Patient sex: F
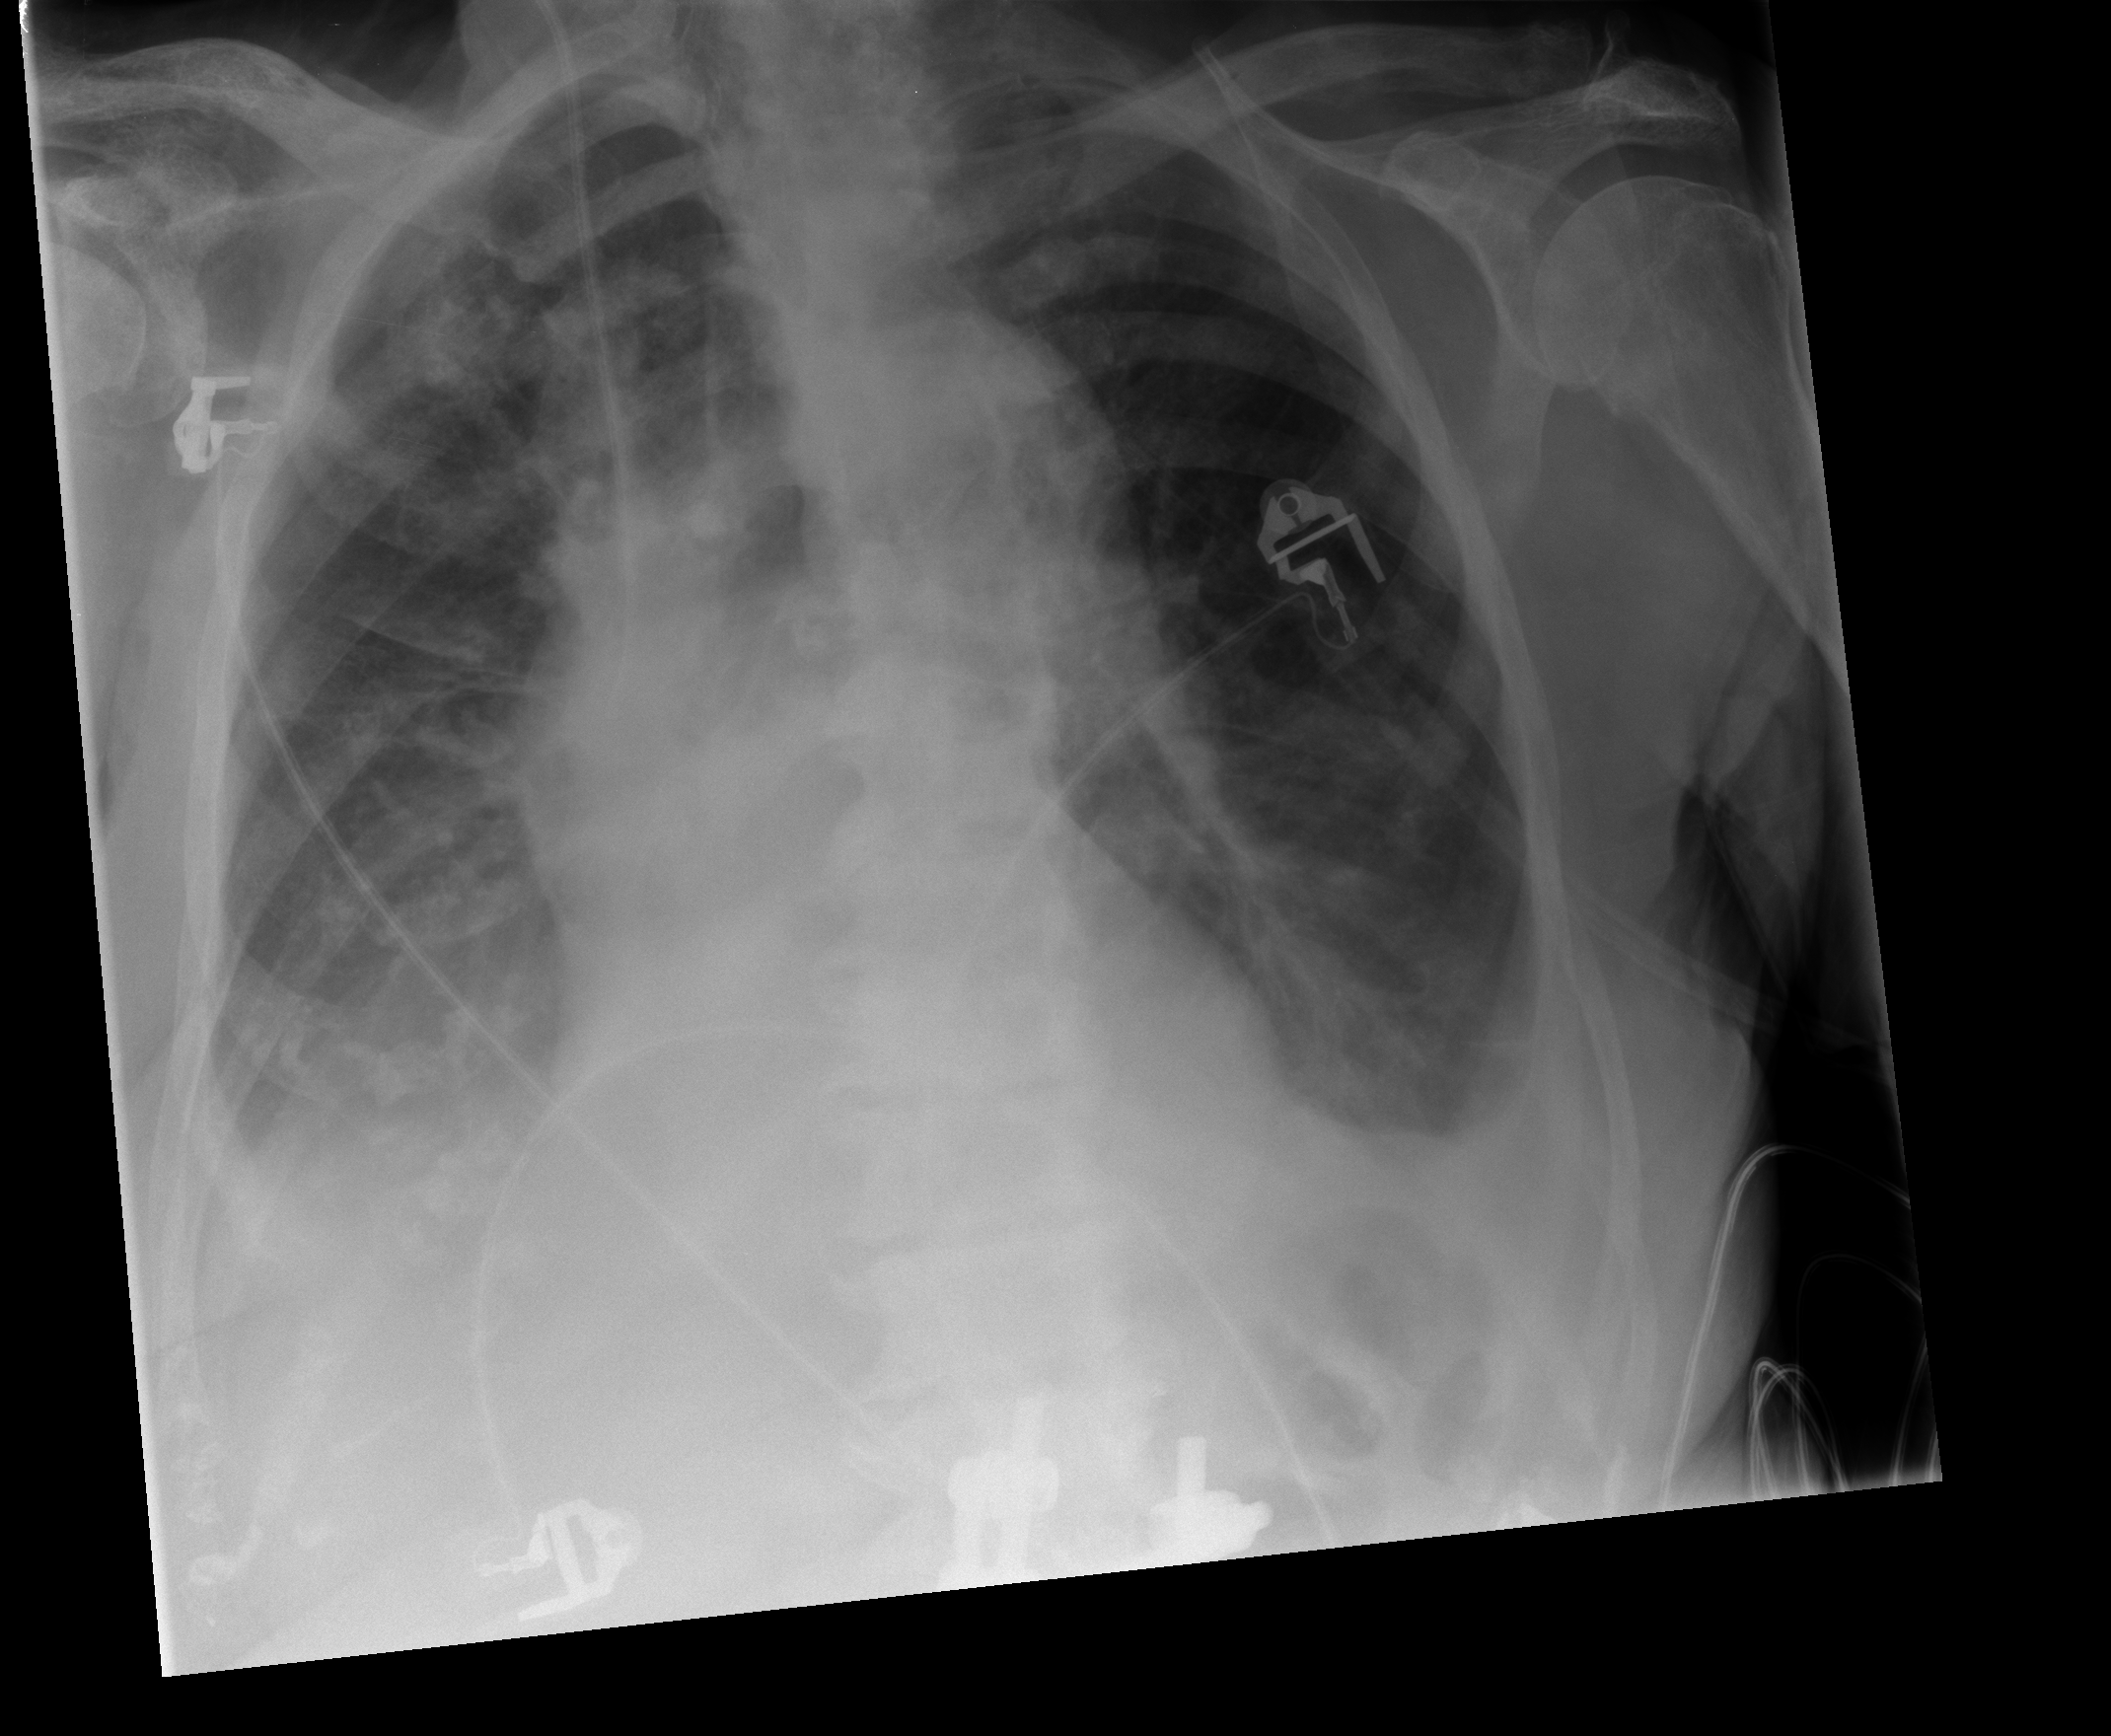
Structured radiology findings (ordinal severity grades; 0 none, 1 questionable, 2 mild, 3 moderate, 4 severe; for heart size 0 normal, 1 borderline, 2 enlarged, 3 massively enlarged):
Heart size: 1
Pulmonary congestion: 2
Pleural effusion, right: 2
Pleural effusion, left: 2
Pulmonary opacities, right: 2
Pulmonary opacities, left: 0
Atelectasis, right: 2
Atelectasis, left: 2